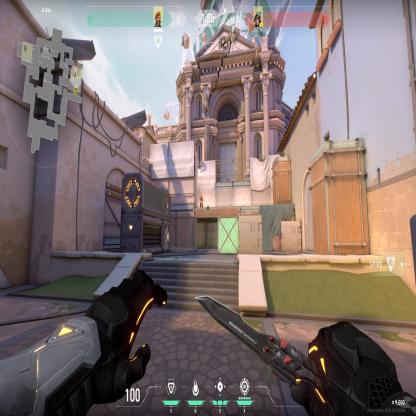
Label: enemy